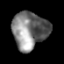
Tissue: prostate
Cell type: T cells
Senescence score: 0.2864
Nuclear area (px): 1264
Mean DAPI intensity: 124.028